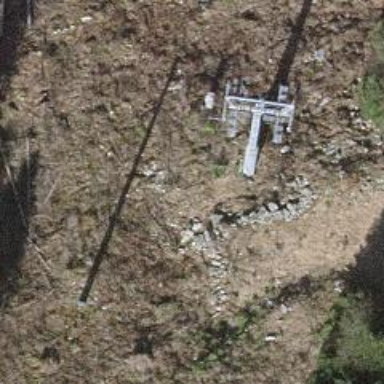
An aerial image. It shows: Pylon used for aerialway.